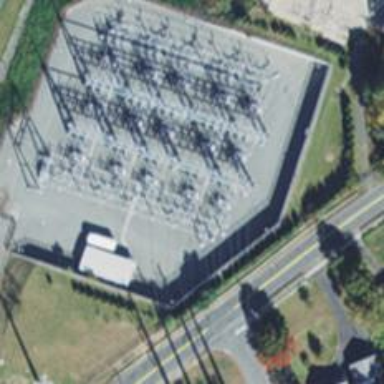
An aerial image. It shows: Switch for power supply.